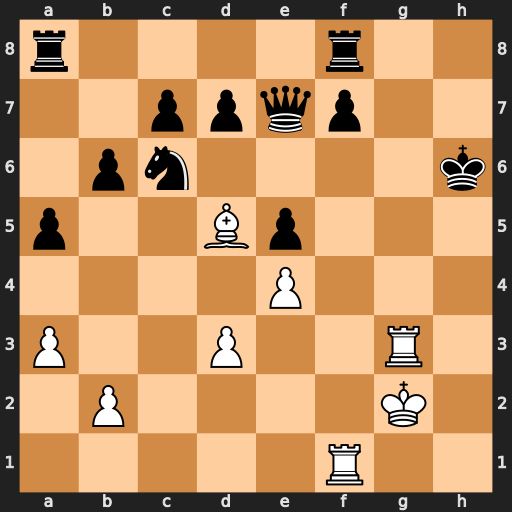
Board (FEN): r4r2/2ppqp2/1pn4k/p2Bp3/4P3/P2P2R1/1P4K1/5R2
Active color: w
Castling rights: -
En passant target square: -
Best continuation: Rh1+ Qh4 Rxh4#